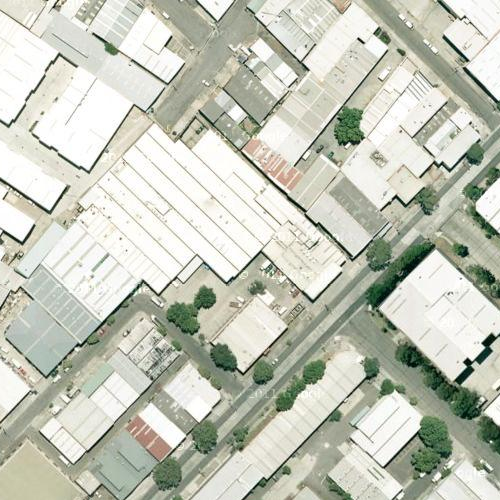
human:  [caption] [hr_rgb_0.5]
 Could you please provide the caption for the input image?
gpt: An industrial area with many white buildings and some roads go through this area .

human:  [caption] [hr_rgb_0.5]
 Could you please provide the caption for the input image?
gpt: This is an industrial area with some different white buildings .

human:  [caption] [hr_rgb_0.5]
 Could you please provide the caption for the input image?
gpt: An industrial area with many white buildings and some roads go through this area .

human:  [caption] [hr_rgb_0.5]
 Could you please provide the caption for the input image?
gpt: Some roads with plants on the roadside go through the industrial area .

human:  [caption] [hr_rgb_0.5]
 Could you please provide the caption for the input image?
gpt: There are some white buildings in the industrial area with some roads go through .